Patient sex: M
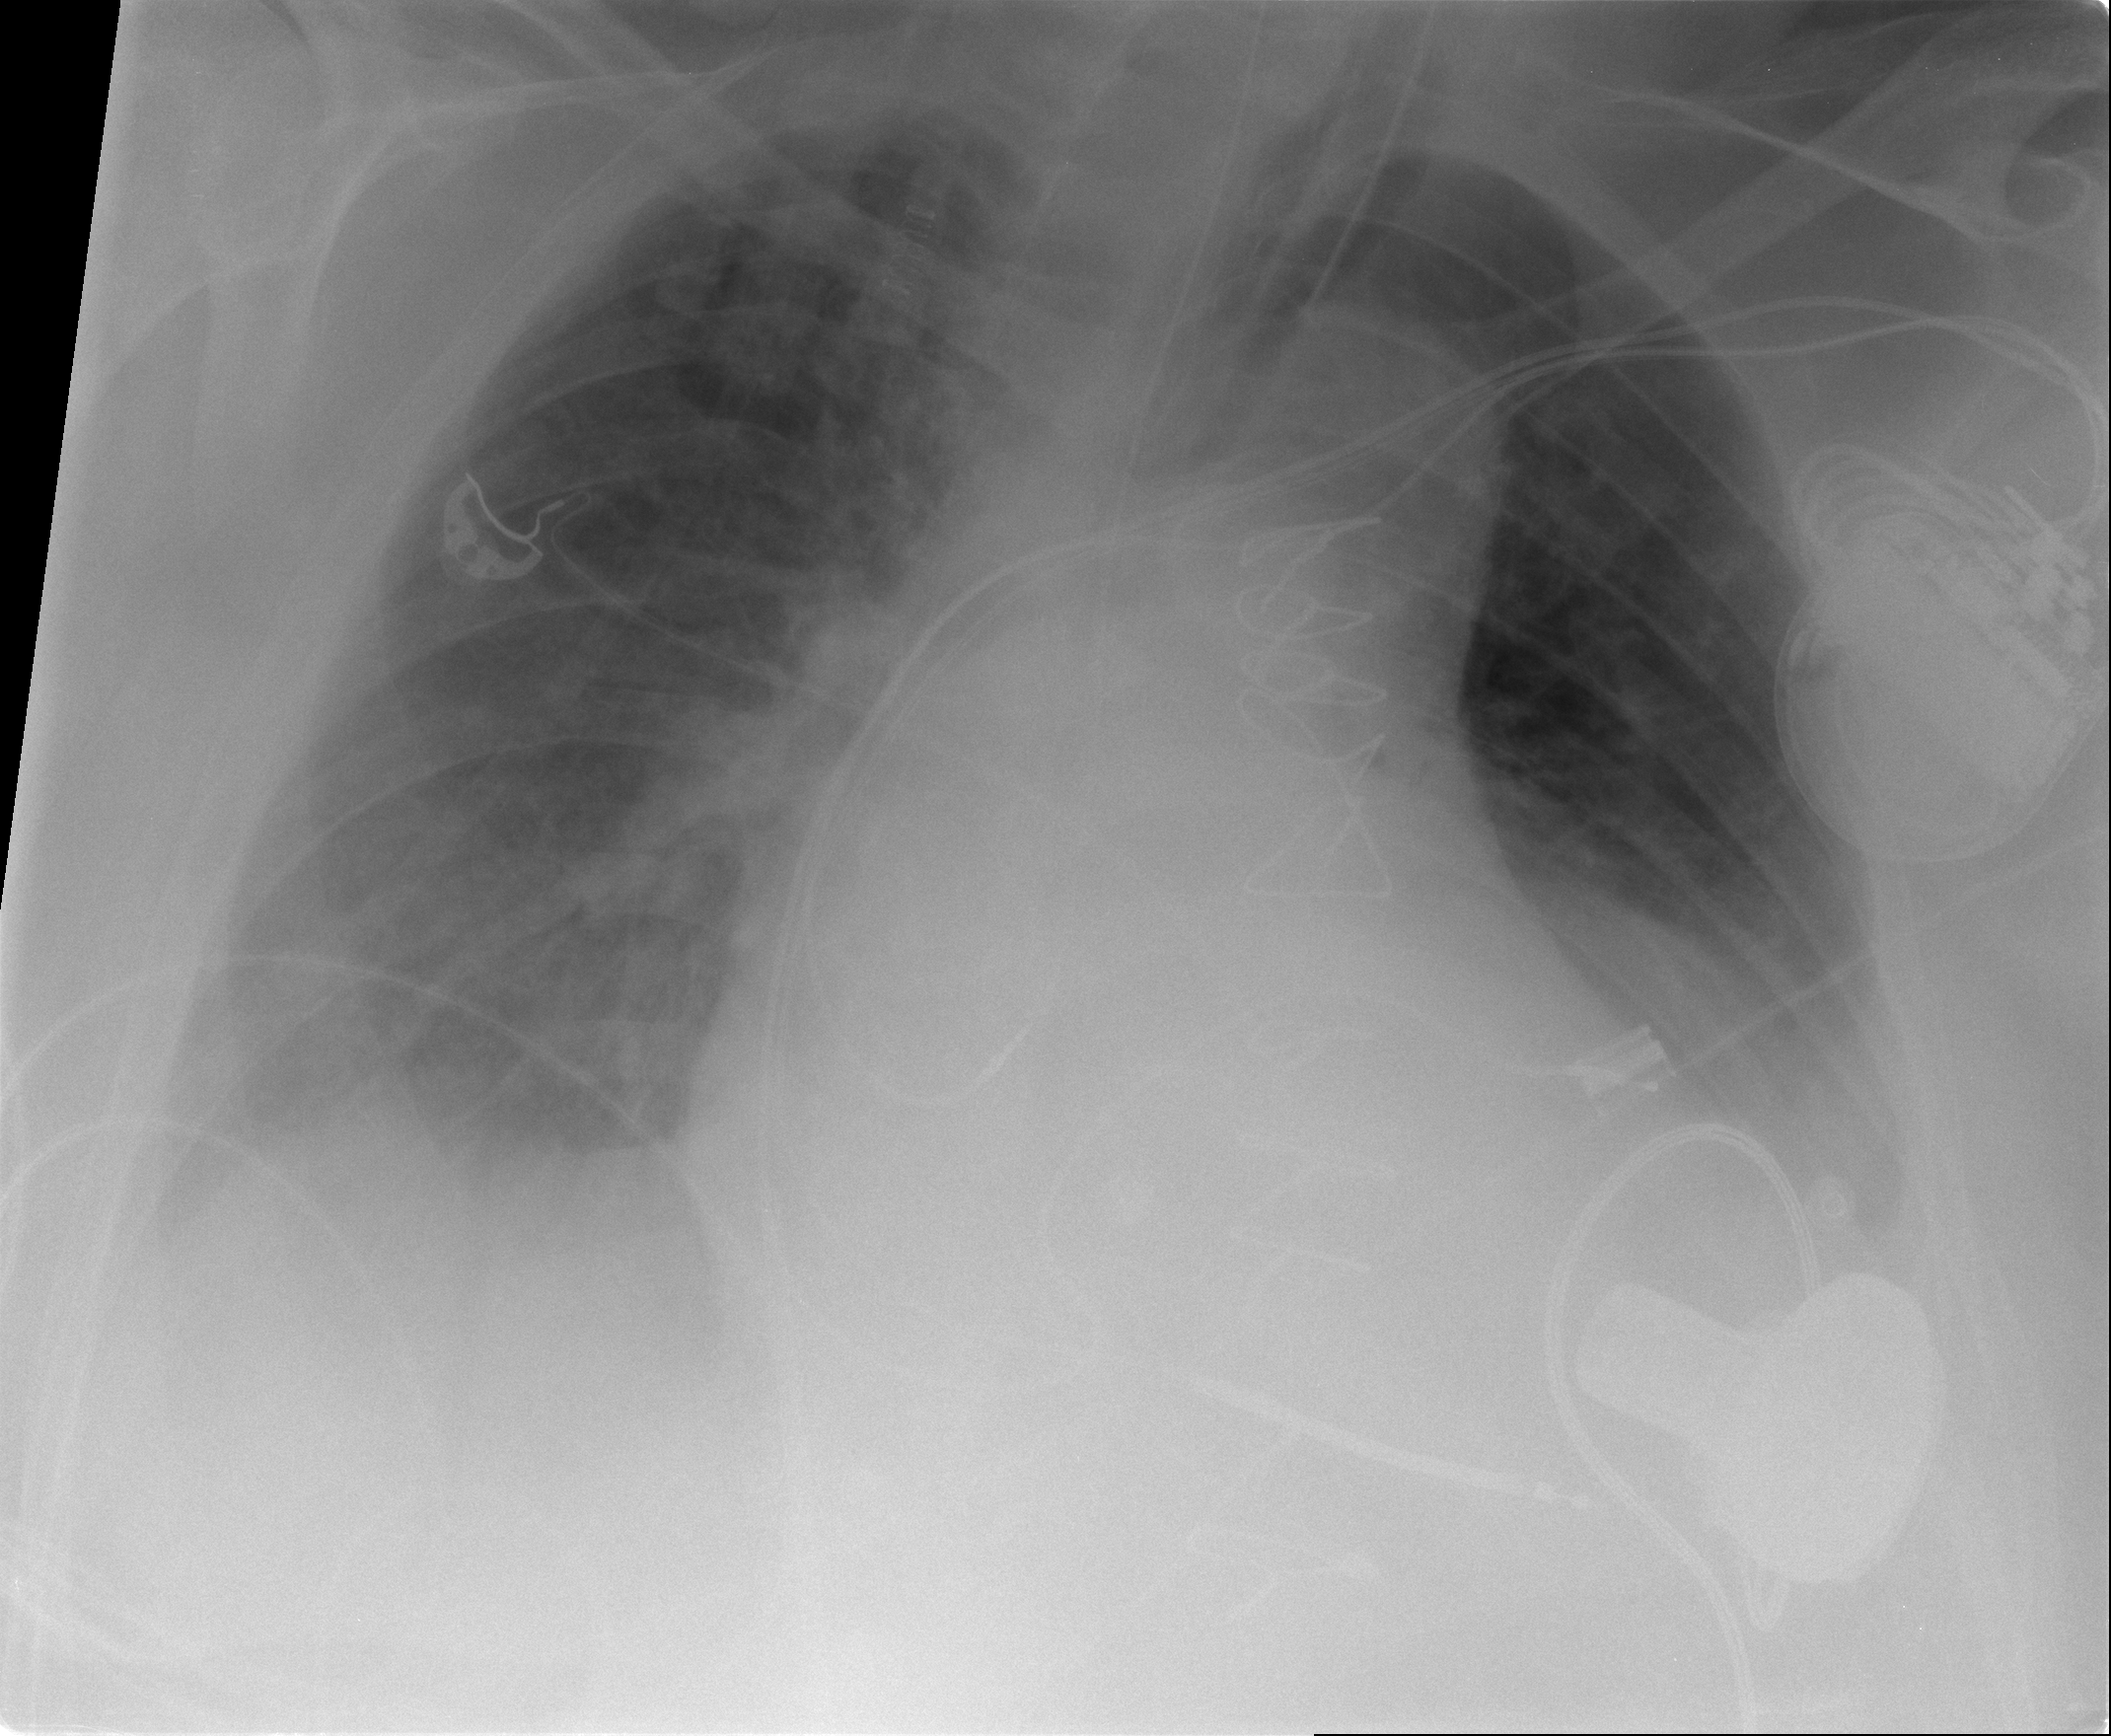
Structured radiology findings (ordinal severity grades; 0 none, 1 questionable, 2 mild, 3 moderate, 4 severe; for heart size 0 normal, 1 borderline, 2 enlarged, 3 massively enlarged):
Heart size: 3
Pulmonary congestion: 2
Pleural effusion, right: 1
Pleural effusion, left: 2
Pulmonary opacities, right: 1
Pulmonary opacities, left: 0
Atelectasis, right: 2
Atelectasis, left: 2